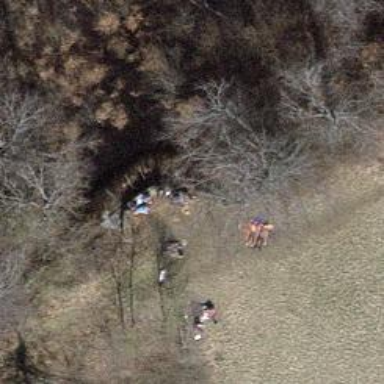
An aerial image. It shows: Picnic site for tourists.